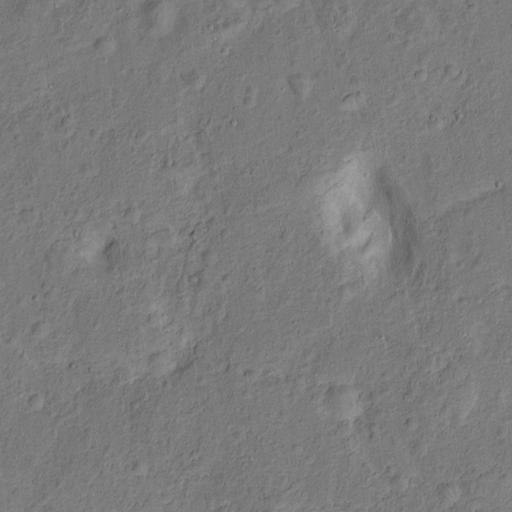
Objects detected: cone, cone